Interaction volume radius: 10 \u00c5
Interaction volume height: 15 \u00c5
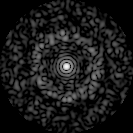
Disorder parameter: 0.8339